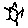
Label: sun